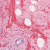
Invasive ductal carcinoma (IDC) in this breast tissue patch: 0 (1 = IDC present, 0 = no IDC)